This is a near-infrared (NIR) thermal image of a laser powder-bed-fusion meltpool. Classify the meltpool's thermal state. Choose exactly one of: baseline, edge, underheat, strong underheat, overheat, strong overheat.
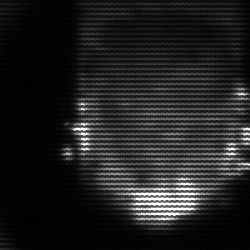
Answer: baseline